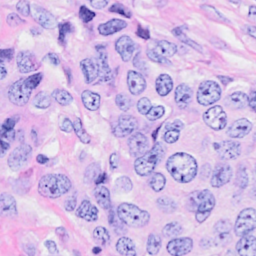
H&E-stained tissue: Breast